Interaction volume radius: 5 \u00c5
Interaction volume height: 25 \u00c5
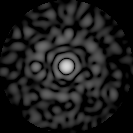
Disorder parameter: 0.8872